Field crop: maize
Growth stage: 1
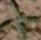
Species: atriplex